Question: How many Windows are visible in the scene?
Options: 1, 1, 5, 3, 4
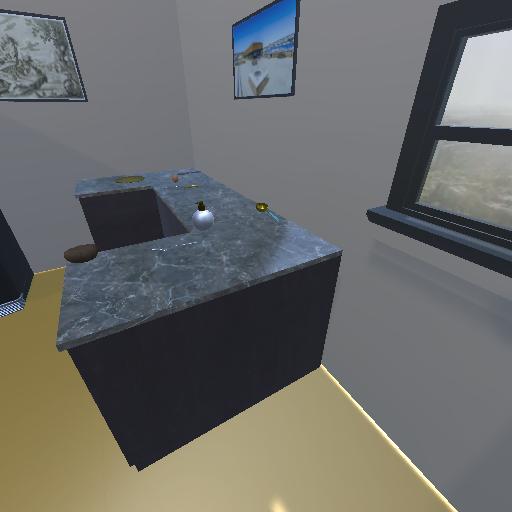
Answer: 1